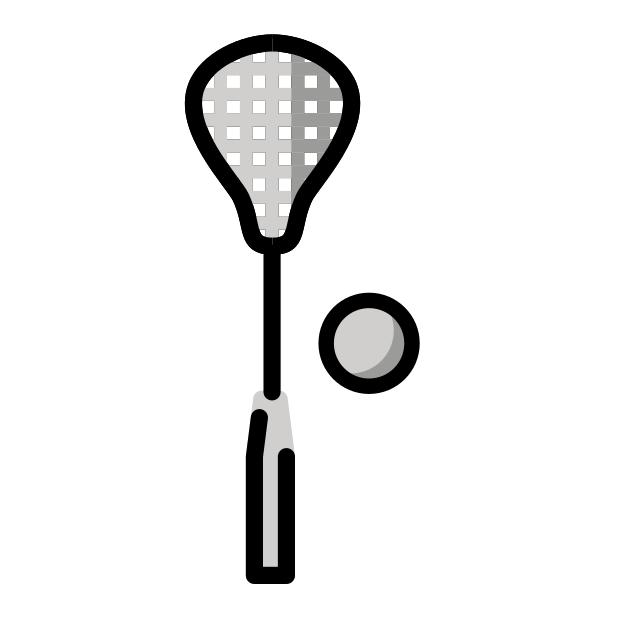
Emoji: 🥍
Name: lacrosse stick and ball
Unicode: 0x1f94d